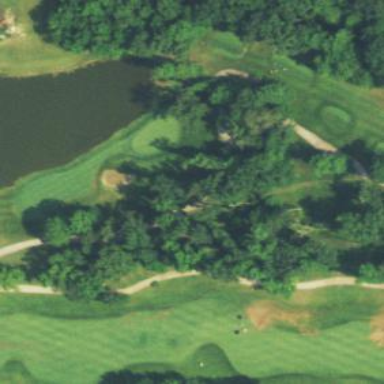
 part of golf course fairway. It is used for the sport of golf."